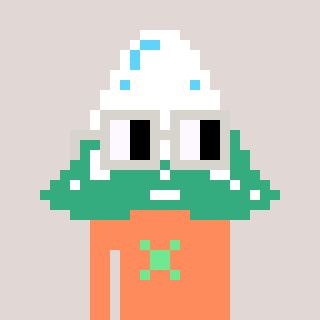
a pixel art character with square light gray glasses, a snowy mountain-shaped head and a peachy-colored body on a warm background